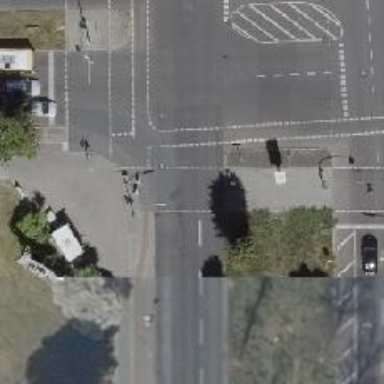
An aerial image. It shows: Road crossing with traffic signals.